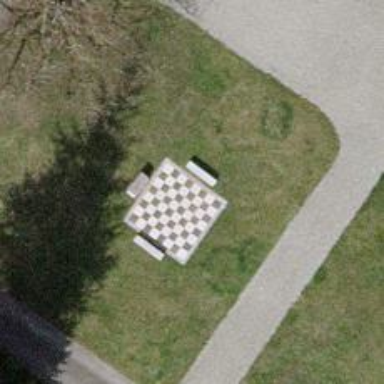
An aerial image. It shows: Bench for seating.